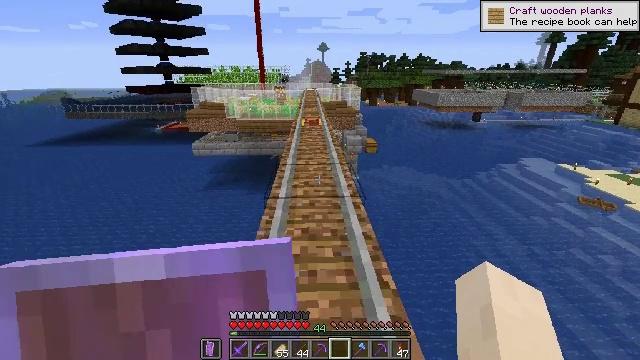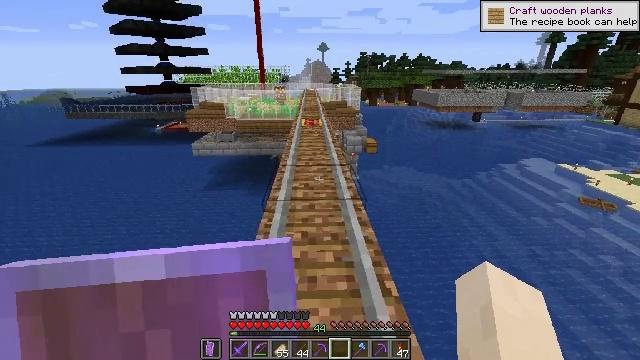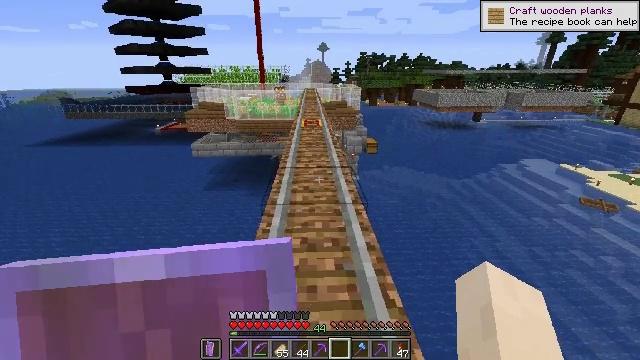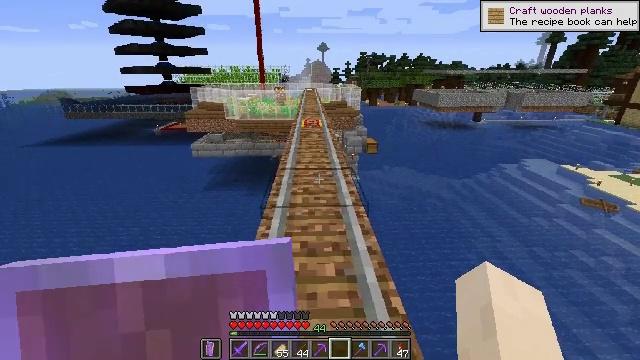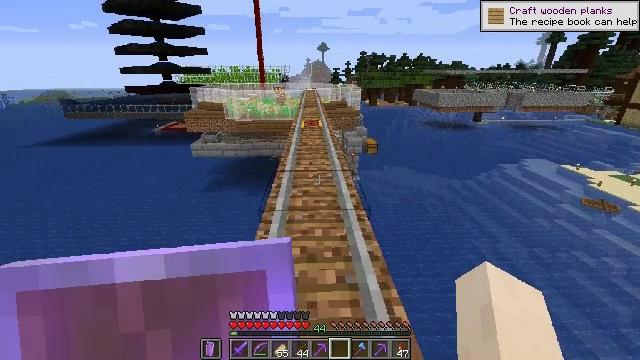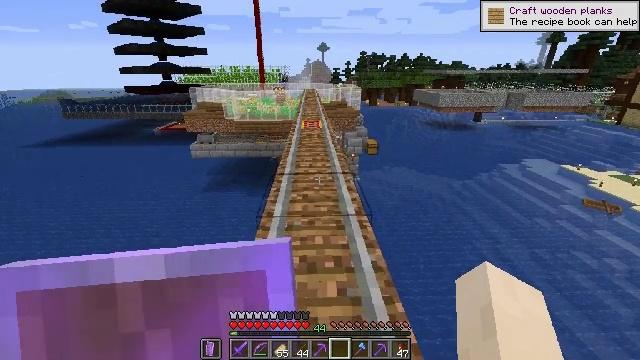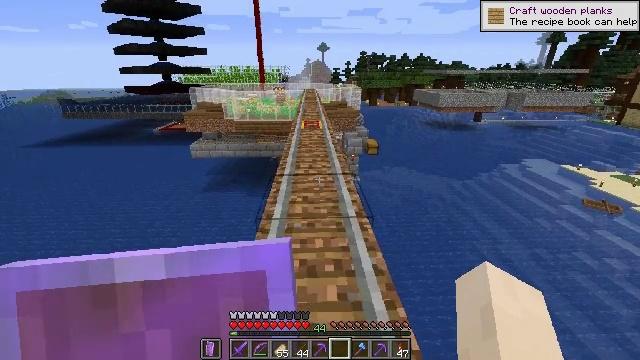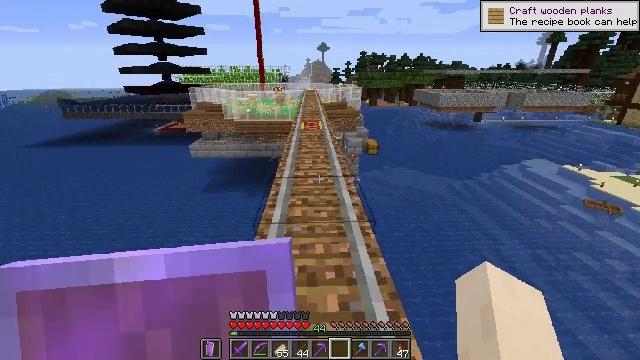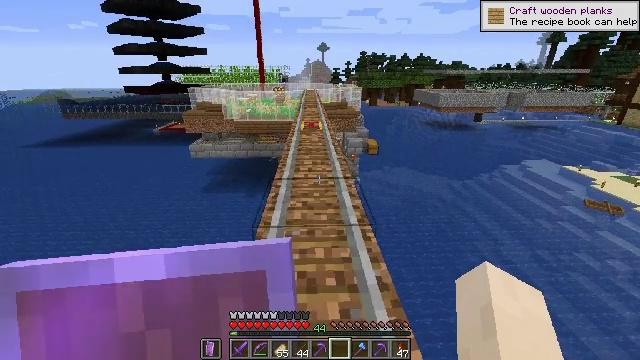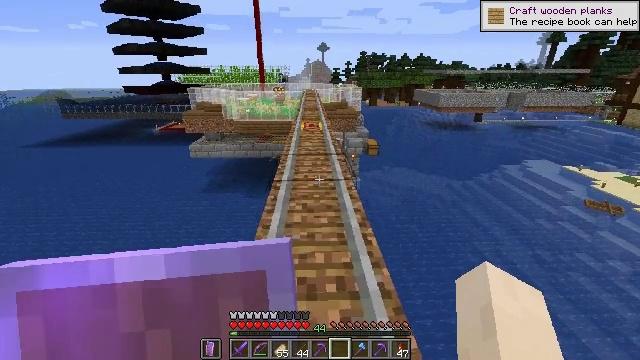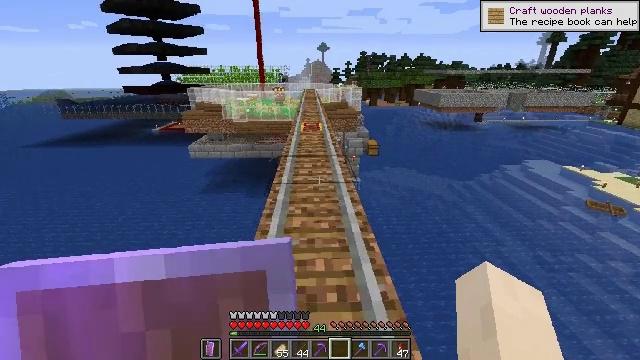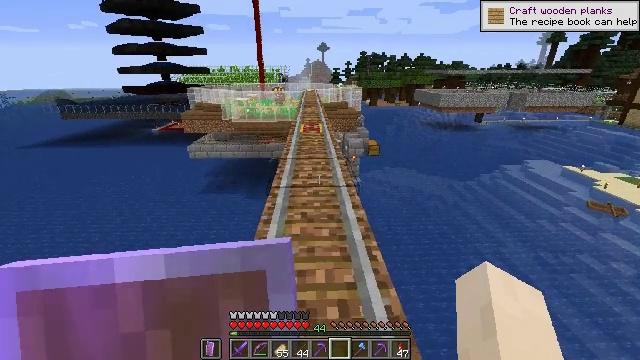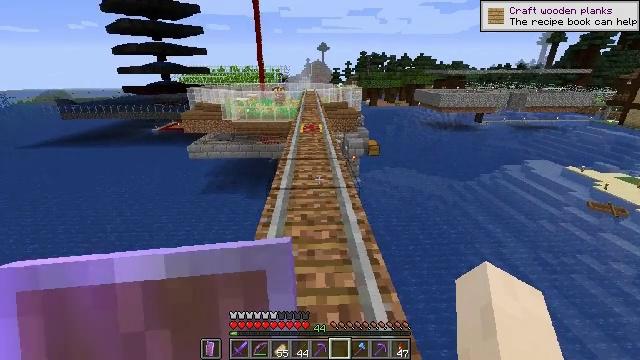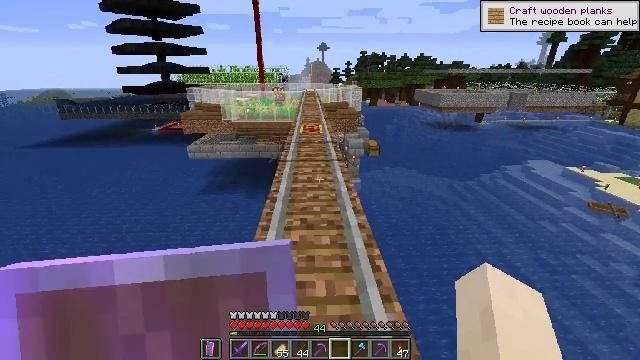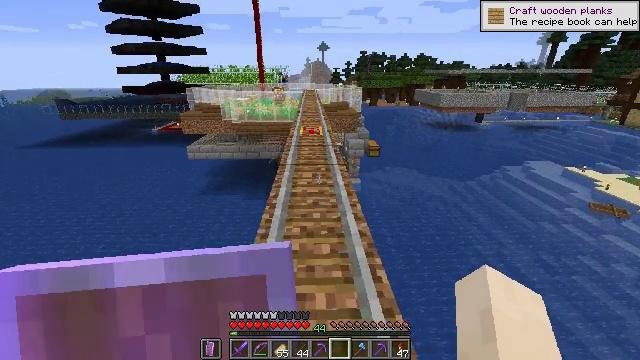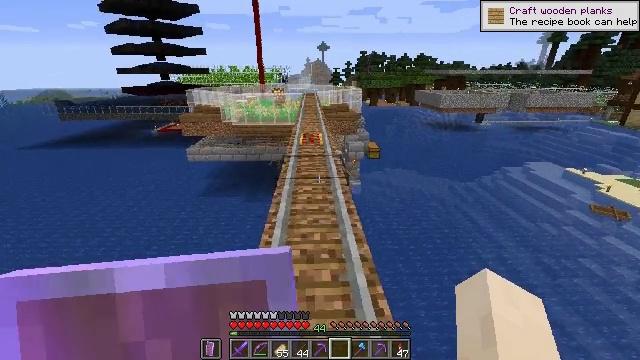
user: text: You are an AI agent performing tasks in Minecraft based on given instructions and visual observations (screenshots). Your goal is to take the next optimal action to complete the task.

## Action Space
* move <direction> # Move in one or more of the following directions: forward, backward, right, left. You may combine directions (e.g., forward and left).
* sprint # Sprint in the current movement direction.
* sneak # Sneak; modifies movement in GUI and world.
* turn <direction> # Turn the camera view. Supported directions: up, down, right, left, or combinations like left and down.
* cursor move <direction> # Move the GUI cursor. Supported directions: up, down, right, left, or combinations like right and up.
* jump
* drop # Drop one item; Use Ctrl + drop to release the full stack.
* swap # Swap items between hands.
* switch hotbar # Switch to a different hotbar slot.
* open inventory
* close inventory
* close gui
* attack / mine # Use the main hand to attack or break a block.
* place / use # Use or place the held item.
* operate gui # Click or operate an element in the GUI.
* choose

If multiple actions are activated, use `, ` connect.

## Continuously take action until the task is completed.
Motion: motion action
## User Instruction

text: Gather the rail for future use.
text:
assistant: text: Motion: move forward, sneak
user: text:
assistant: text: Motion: move forward, sneak
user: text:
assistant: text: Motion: move forward, sneak
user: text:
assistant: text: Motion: move forward, sneak
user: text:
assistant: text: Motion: move forward, sneak
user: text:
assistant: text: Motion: move forward, sneak
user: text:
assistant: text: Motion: move forward, sneak
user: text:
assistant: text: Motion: move forward, sneak
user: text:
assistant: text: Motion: move forward, sneak
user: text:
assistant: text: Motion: move forward, sneak
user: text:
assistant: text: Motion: move forward, sneak
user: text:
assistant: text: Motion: move forward, sneak
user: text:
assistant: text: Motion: move forward
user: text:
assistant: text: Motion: move forward
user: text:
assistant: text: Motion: move forward
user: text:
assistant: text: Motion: move forward
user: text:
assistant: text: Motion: move forward
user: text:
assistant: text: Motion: move forward
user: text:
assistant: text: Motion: move forward
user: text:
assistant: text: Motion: move forward
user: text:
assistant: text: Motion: move forward
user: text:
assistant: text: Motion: move forward
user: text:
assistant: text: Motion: move forward
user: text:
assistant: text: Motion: move forward
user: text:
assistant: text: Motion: move forward
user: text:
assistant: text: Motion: move forward
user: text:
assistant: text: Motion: move forward
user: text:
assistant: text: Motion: move forward
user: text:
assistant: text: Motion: move forward
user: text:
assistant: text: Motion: move forward